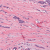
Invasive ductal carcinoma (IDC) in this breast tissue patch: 0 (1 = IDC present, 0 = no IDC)